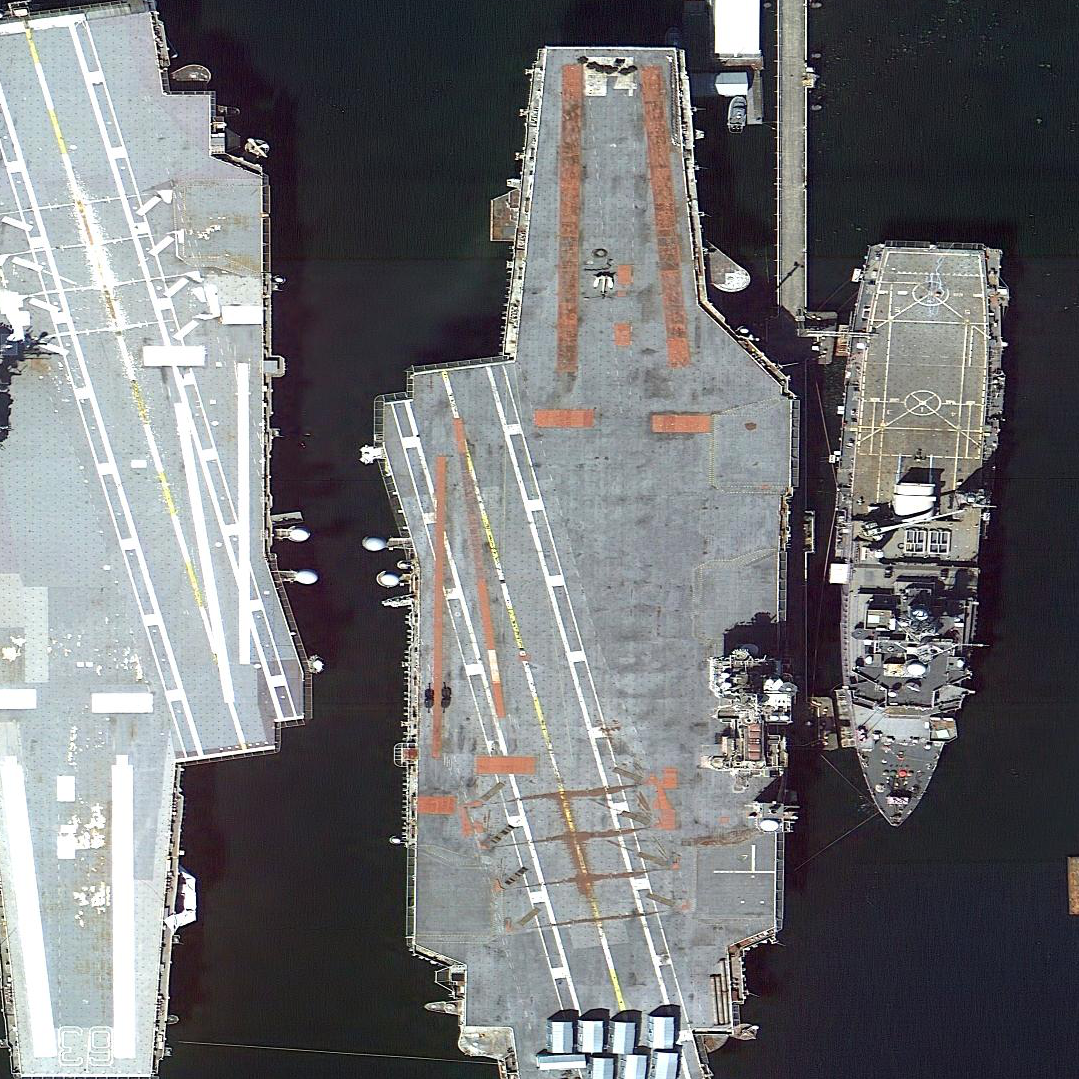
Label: aircraft_carrier